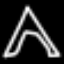
Label: The Eiffel Tower